Interaction volume radius: 5 \u00c5
Interaction volume height: 10 \u00c5
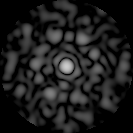
Disorder parameter: 0.8538